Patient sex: M
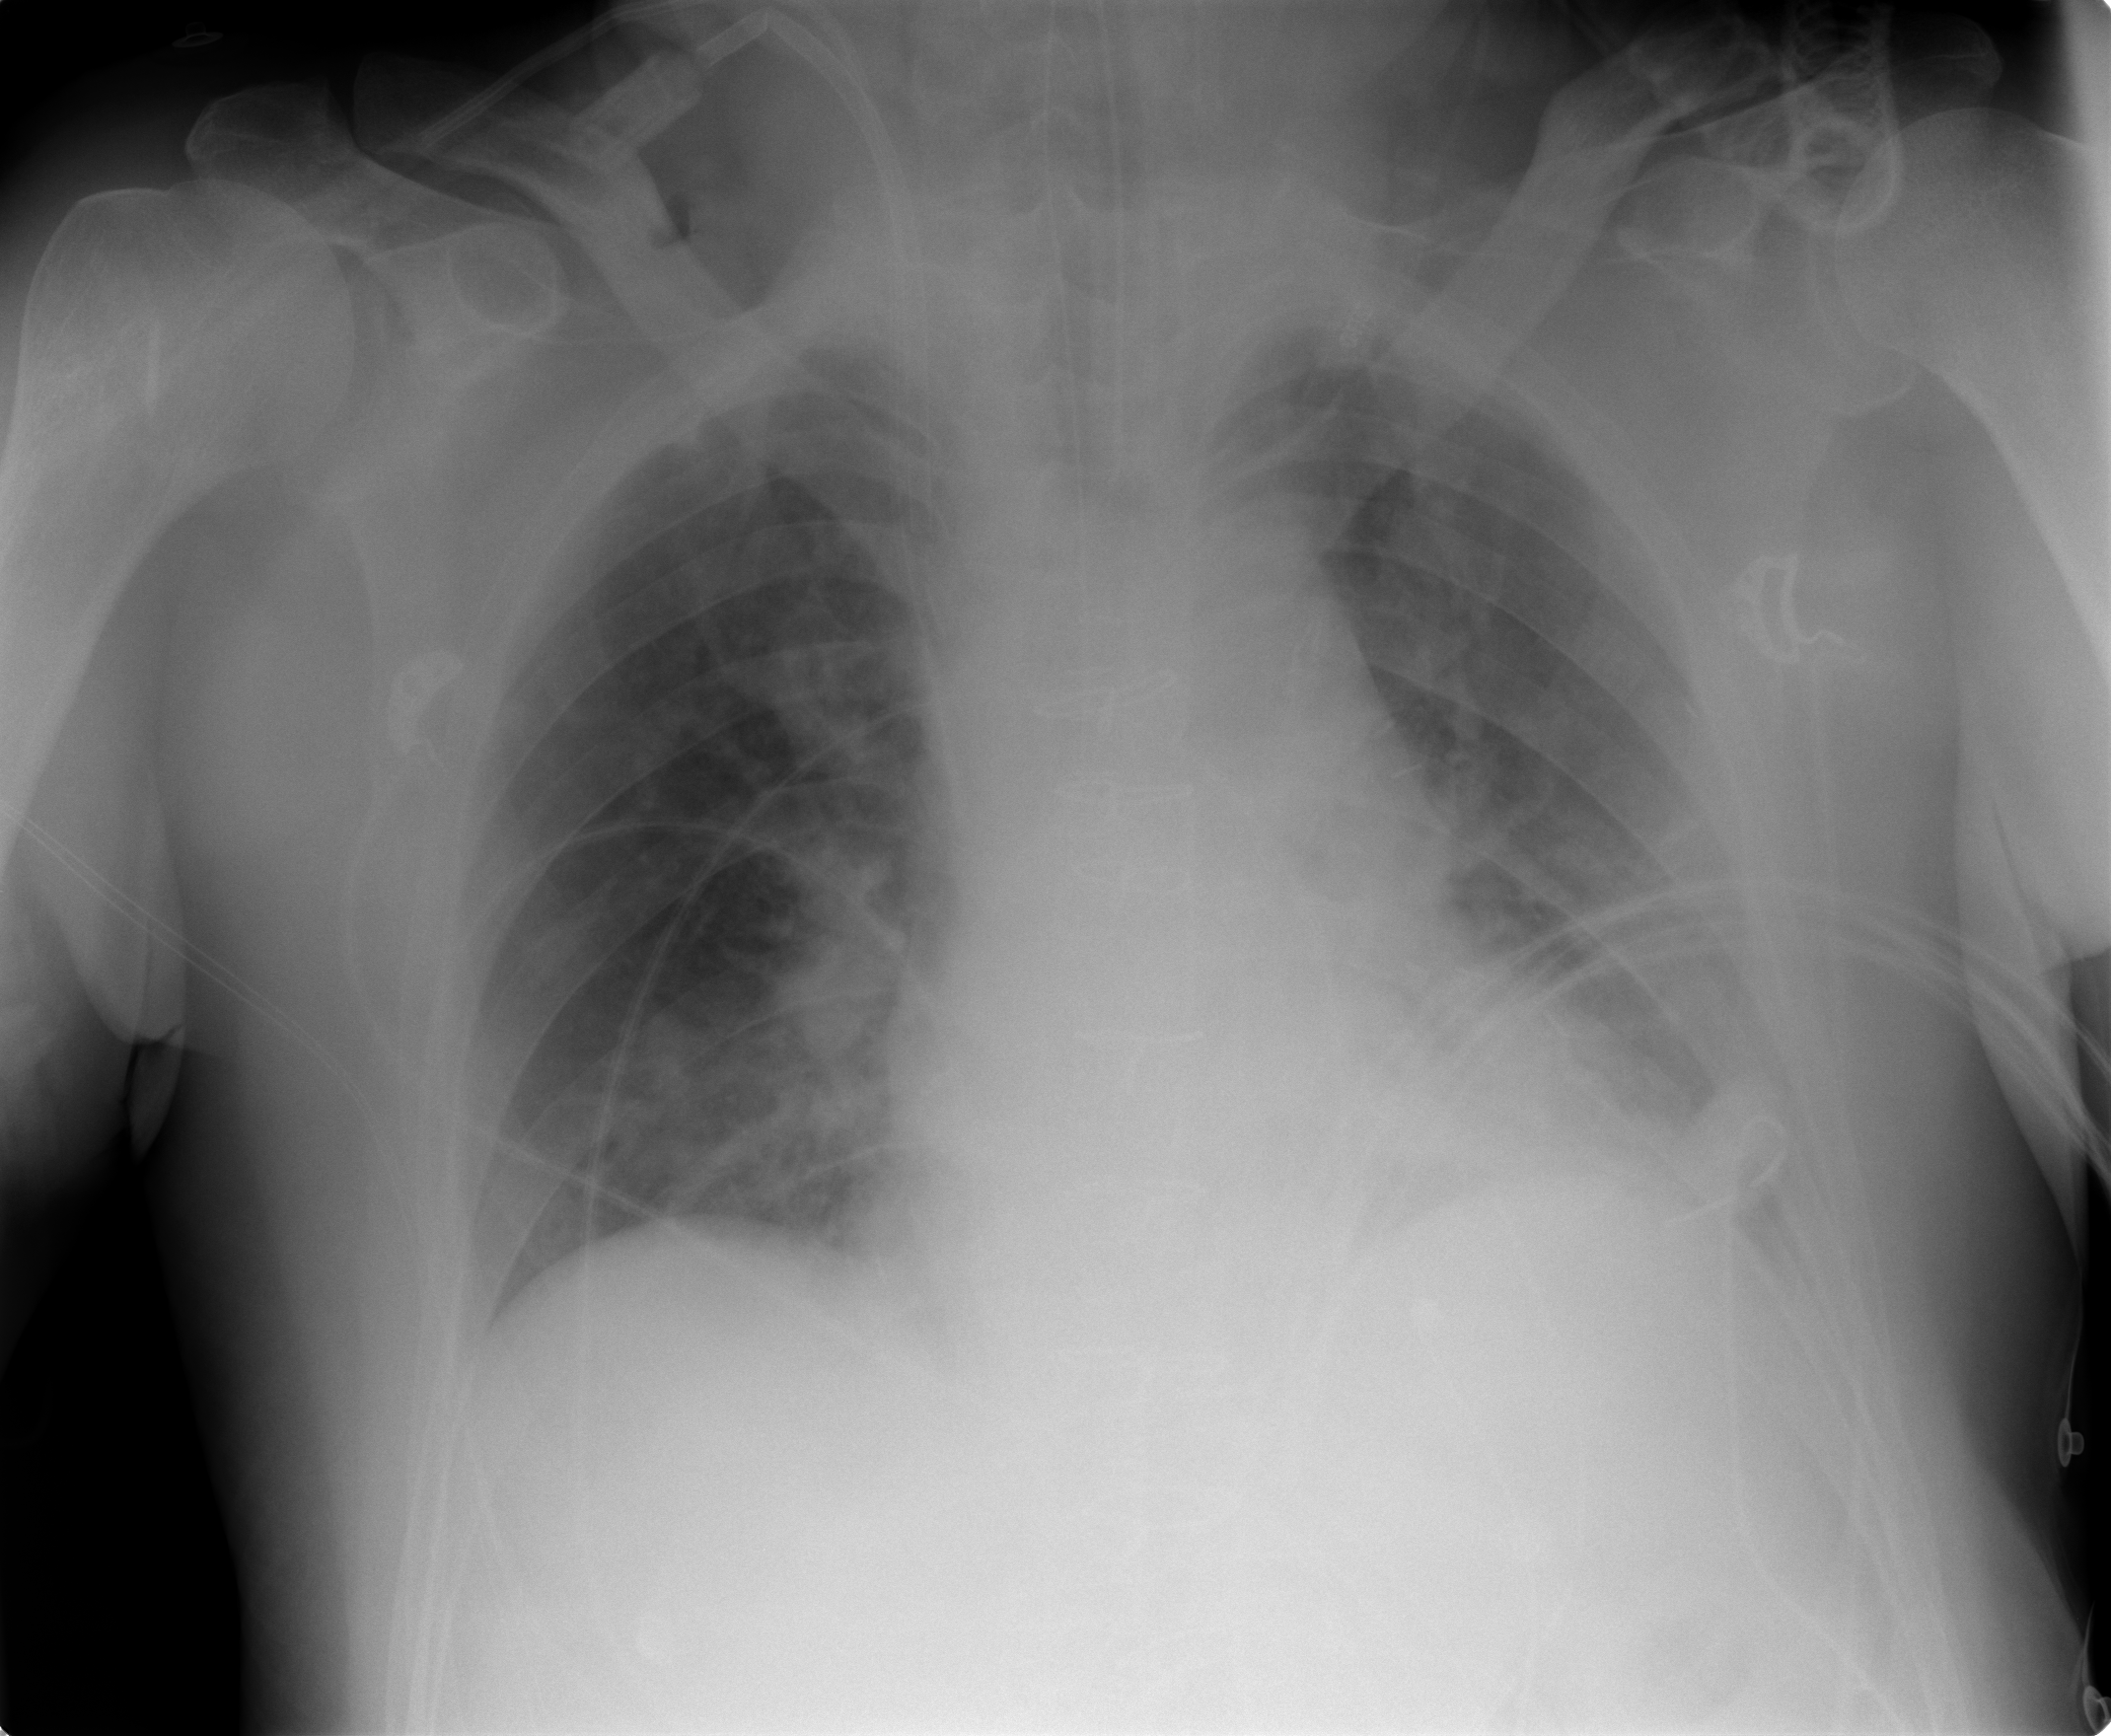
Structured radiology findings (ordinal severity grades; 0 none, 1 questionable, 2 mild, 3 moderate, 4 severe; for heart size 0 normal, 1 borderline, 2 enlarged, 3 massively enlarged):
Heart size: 0
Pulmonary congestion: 1
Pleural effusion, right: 0
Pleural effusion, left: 0
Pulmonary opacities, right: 0
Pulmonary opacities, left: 0
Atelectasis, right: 1
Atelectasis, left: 1